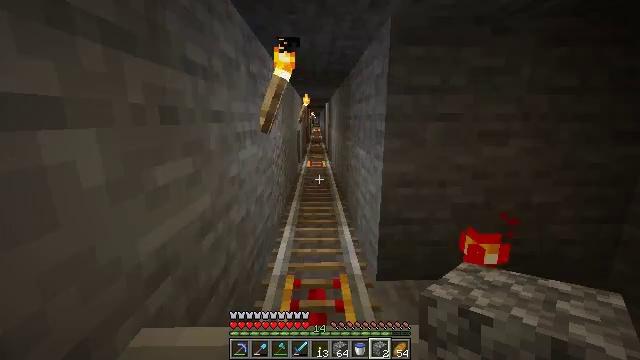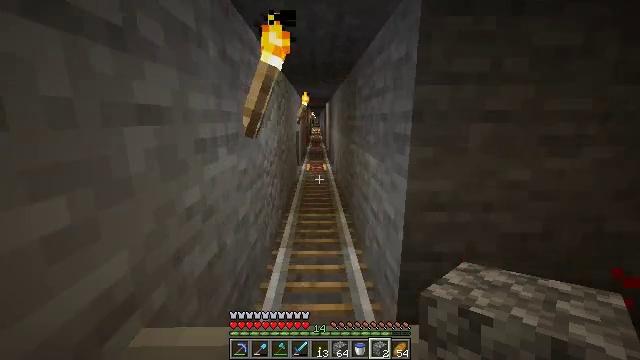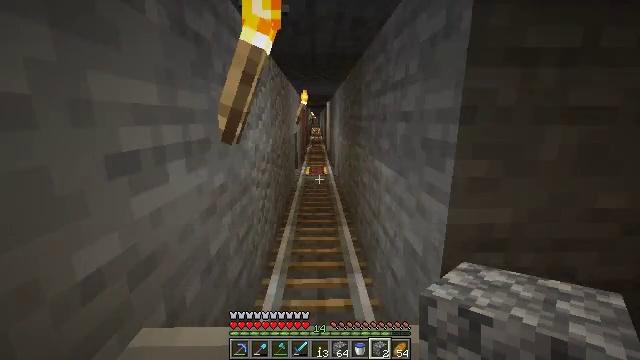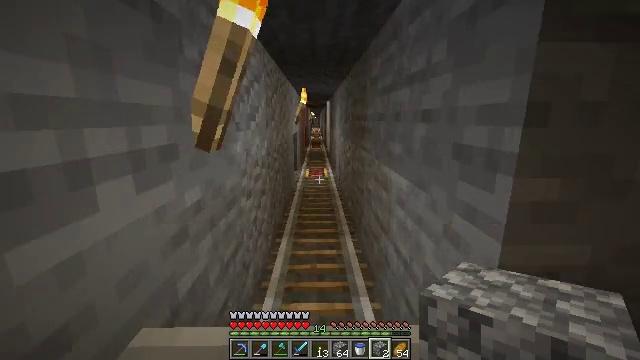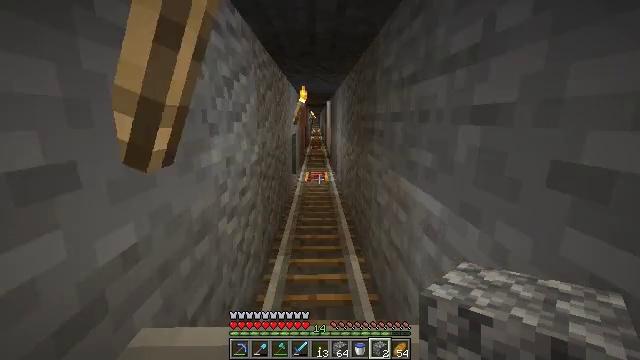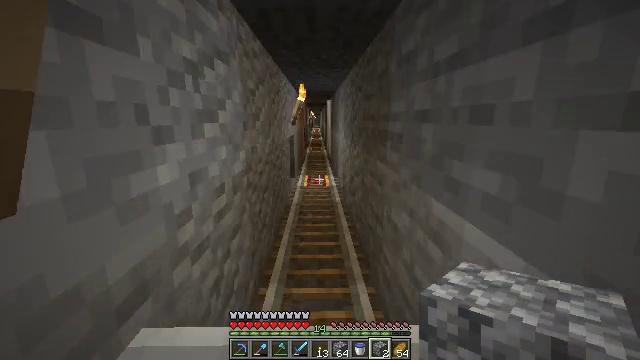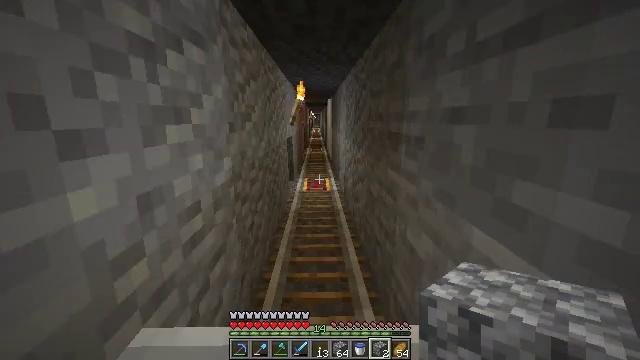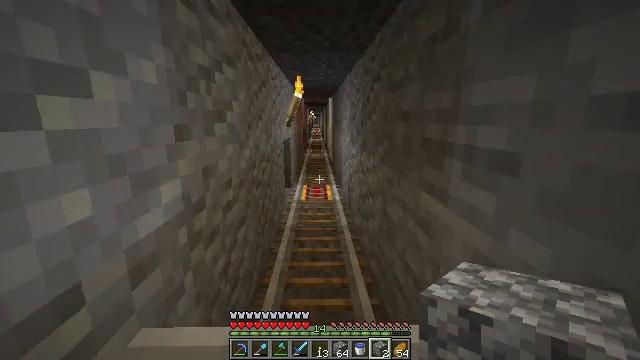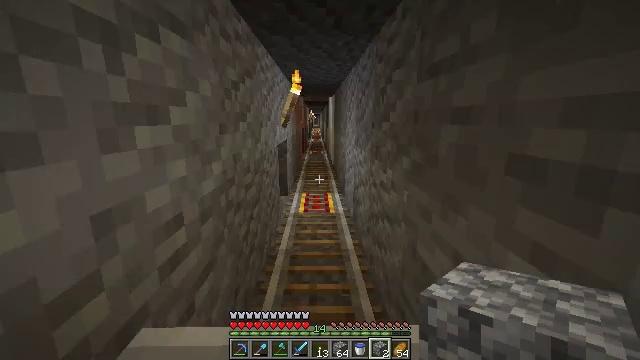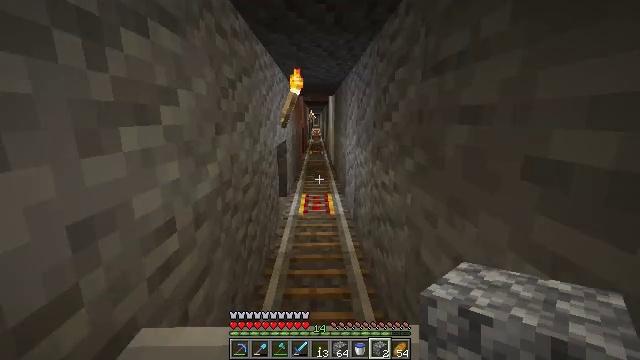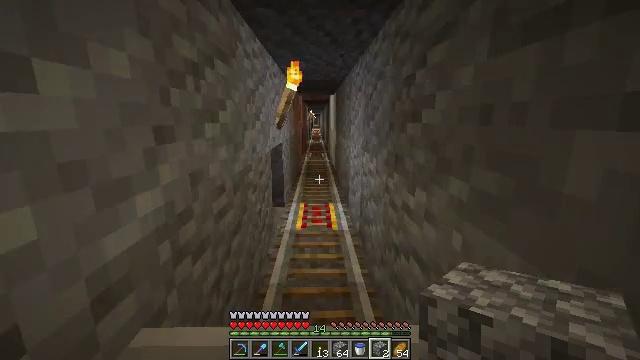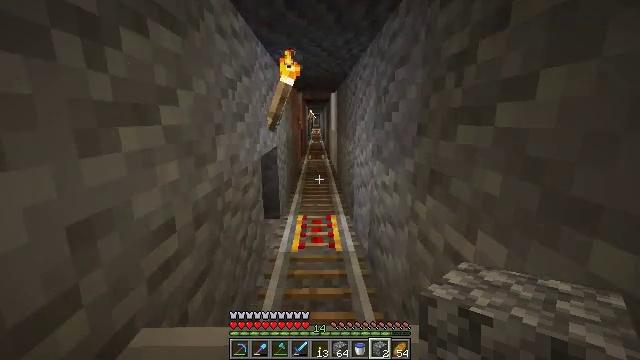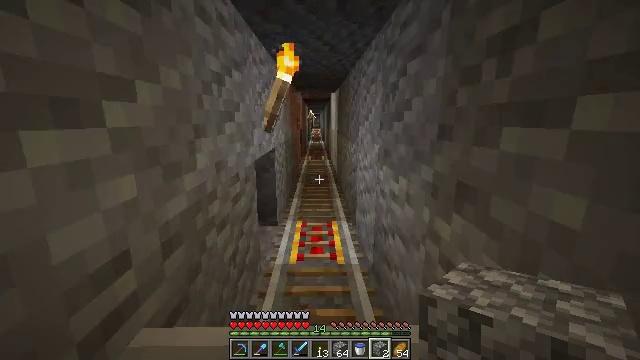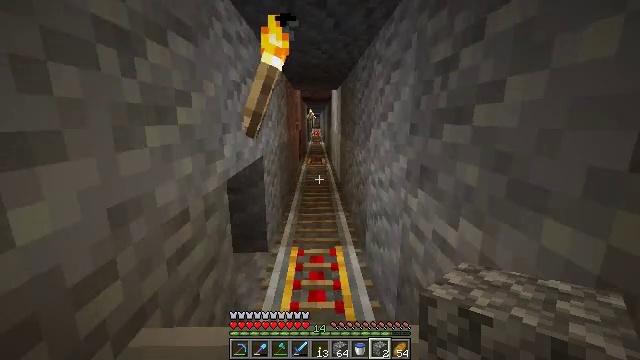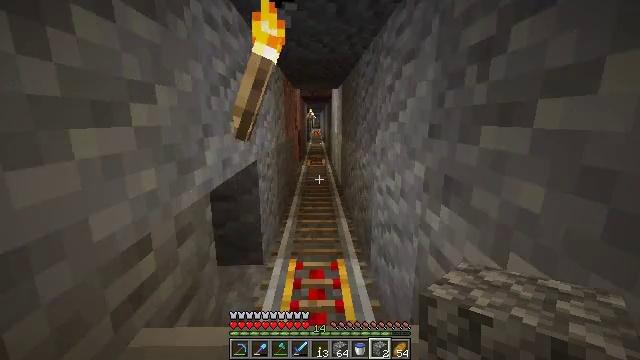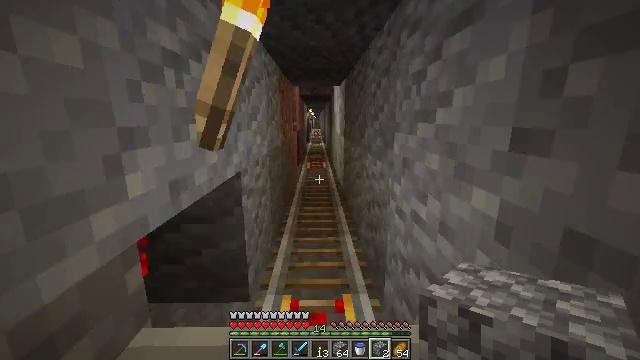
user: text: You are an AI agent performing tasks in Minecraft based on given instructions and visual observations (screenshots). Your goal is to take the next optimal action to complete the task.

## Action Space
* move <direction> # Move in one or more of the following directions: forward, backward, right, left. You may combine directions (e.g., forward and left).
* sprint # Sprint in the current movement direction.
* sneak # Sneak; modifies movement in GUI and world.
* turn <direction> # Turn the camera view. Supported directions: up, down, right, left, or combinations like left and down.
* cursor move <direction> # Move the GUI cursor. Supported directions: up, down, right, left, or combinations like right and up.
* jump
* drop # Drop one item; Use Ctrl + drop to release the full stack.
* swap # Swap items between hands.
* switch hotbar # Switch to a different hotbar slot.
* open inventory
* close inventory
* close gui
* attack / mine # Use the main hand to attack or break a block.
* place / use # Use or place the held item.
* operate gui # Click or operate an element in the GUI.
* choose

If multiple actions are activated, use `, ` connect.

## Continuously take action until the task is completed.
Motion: motion action
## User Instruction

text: Remove an iron nugget from the inventory.
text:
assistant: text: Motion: no_op
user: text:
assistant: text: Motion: no_op
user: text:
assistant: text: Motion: no_op
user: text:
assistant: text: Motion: no_op
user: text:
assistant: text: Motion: no_op
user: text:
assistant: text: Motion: no_op
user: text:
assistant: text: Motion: no_op
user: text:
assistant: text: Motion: no_op
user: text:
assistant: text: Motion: no_op
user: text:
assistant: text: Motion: no_op
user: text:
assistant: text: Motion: no_op
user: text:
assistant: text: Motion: no_op
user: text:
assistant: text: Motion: no_op
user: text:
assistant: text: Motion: no_op
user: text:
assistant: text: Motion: no_op
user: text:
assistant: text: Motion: no_op
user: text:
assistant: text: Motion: no_op
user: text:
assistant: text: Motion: no_op
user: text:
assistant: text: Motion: no_op
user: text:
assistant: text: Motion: no_op
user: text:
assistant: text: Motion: no_op
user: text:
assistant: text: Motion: no_op
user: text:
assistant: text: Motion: no_op
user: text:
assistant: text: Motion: no_op
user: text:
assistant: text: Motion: no_op
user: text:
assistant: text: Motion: no_op
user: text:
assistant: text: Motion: no_op
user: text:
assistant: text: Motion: no_op
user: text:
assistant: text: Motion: no_op
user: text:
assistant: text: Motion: no_op